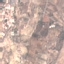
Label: PermanentCrop